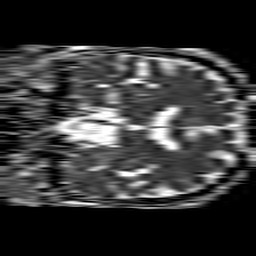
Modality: ADC
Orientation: coronal
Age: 73
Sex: male
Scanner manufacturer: philips
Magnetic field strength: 1.5 T
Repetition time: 4.6 s
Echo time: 0.08631 s